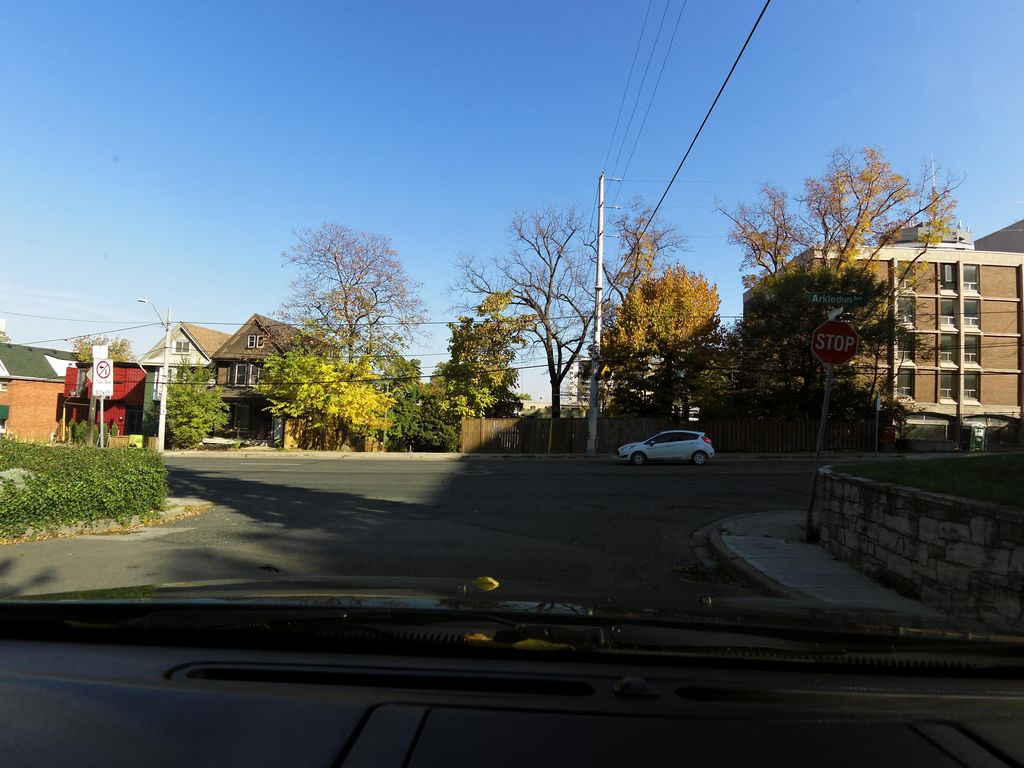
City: hamilton